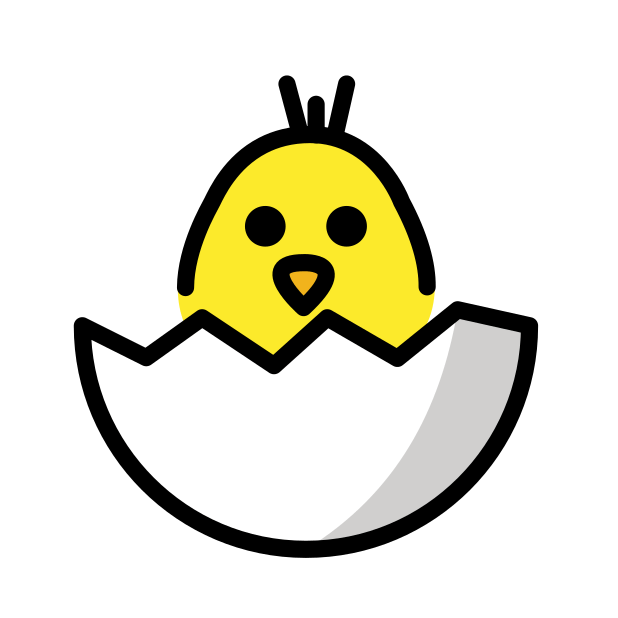
hatching chick